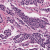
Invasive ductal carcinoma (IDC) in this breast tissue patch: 1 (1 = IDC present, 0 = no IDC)